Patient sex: F
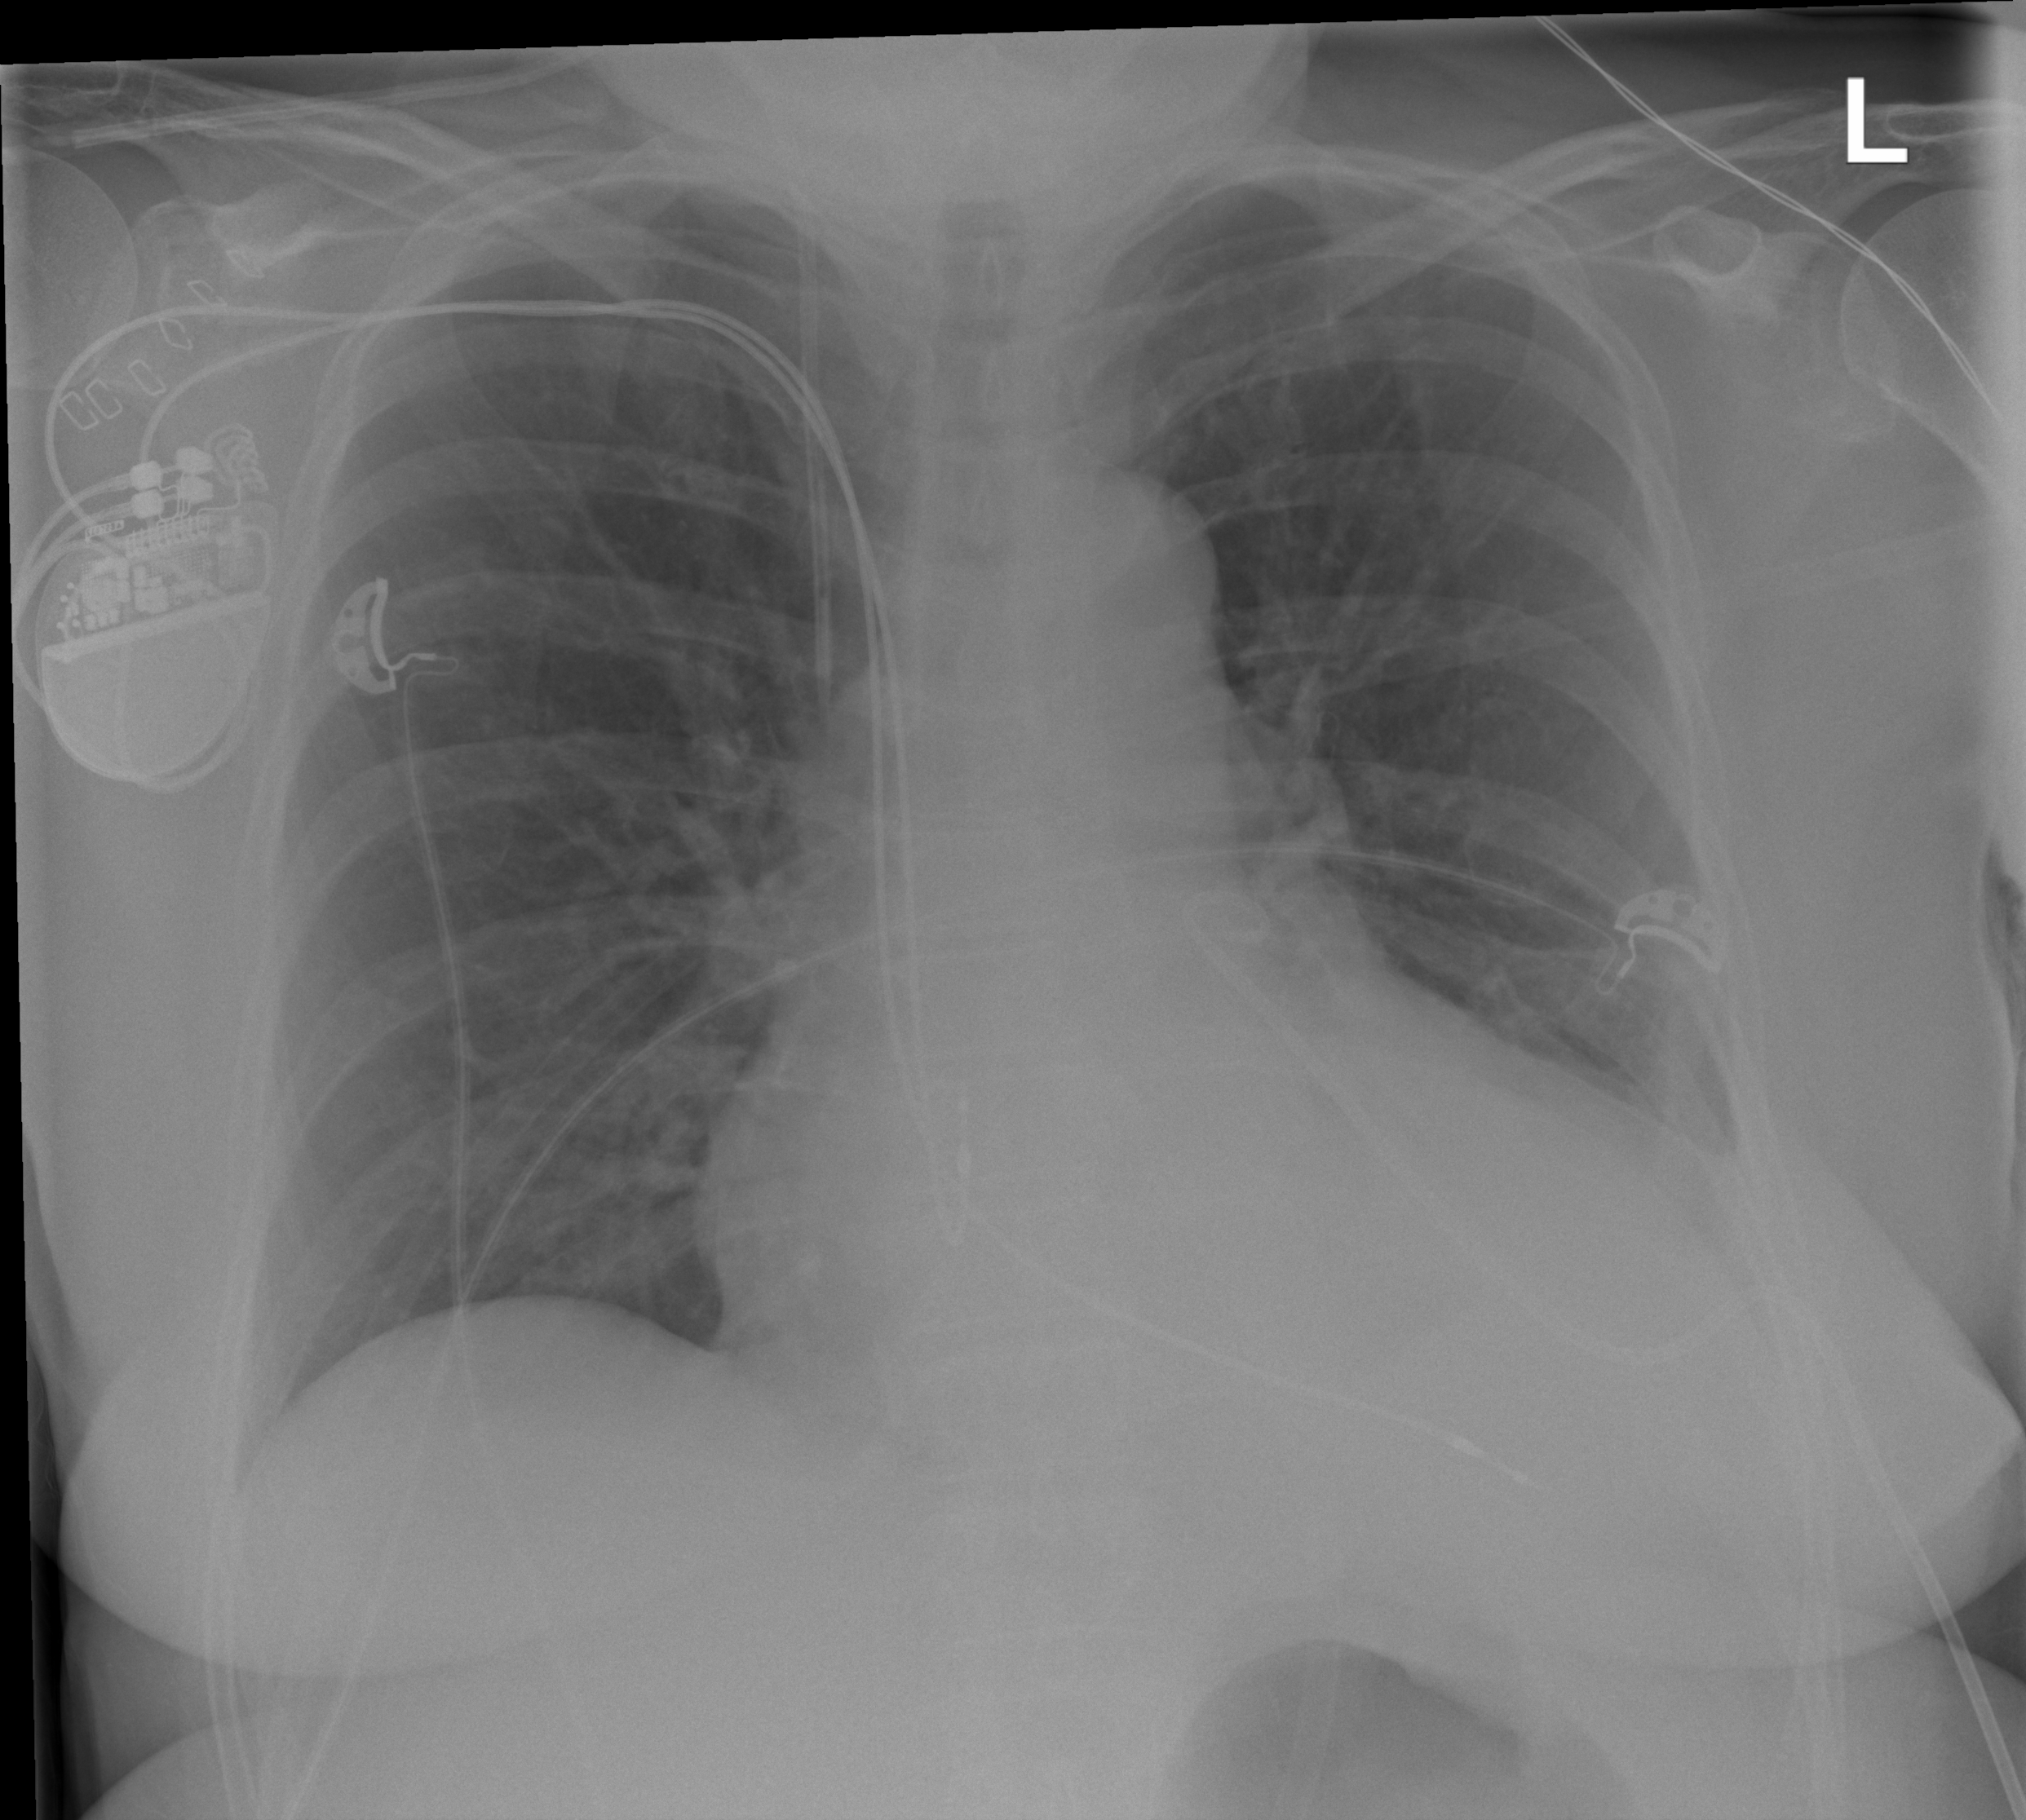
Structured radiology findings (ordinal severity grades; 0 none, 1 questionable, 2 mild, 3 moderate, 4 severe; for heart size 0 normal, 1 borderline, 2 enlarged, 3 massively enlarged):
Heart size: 2
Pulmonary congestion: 2
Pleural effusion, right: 0
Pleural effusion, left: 2
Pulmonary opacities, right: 0
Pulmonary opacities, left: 0
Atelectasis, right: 0
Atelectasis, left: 2